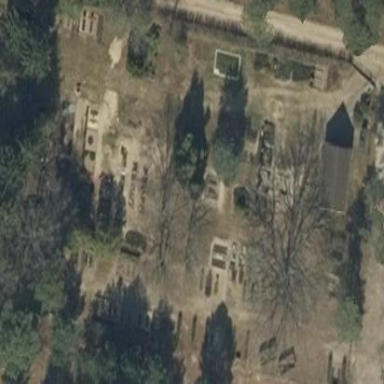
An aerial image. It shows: Cemetery.